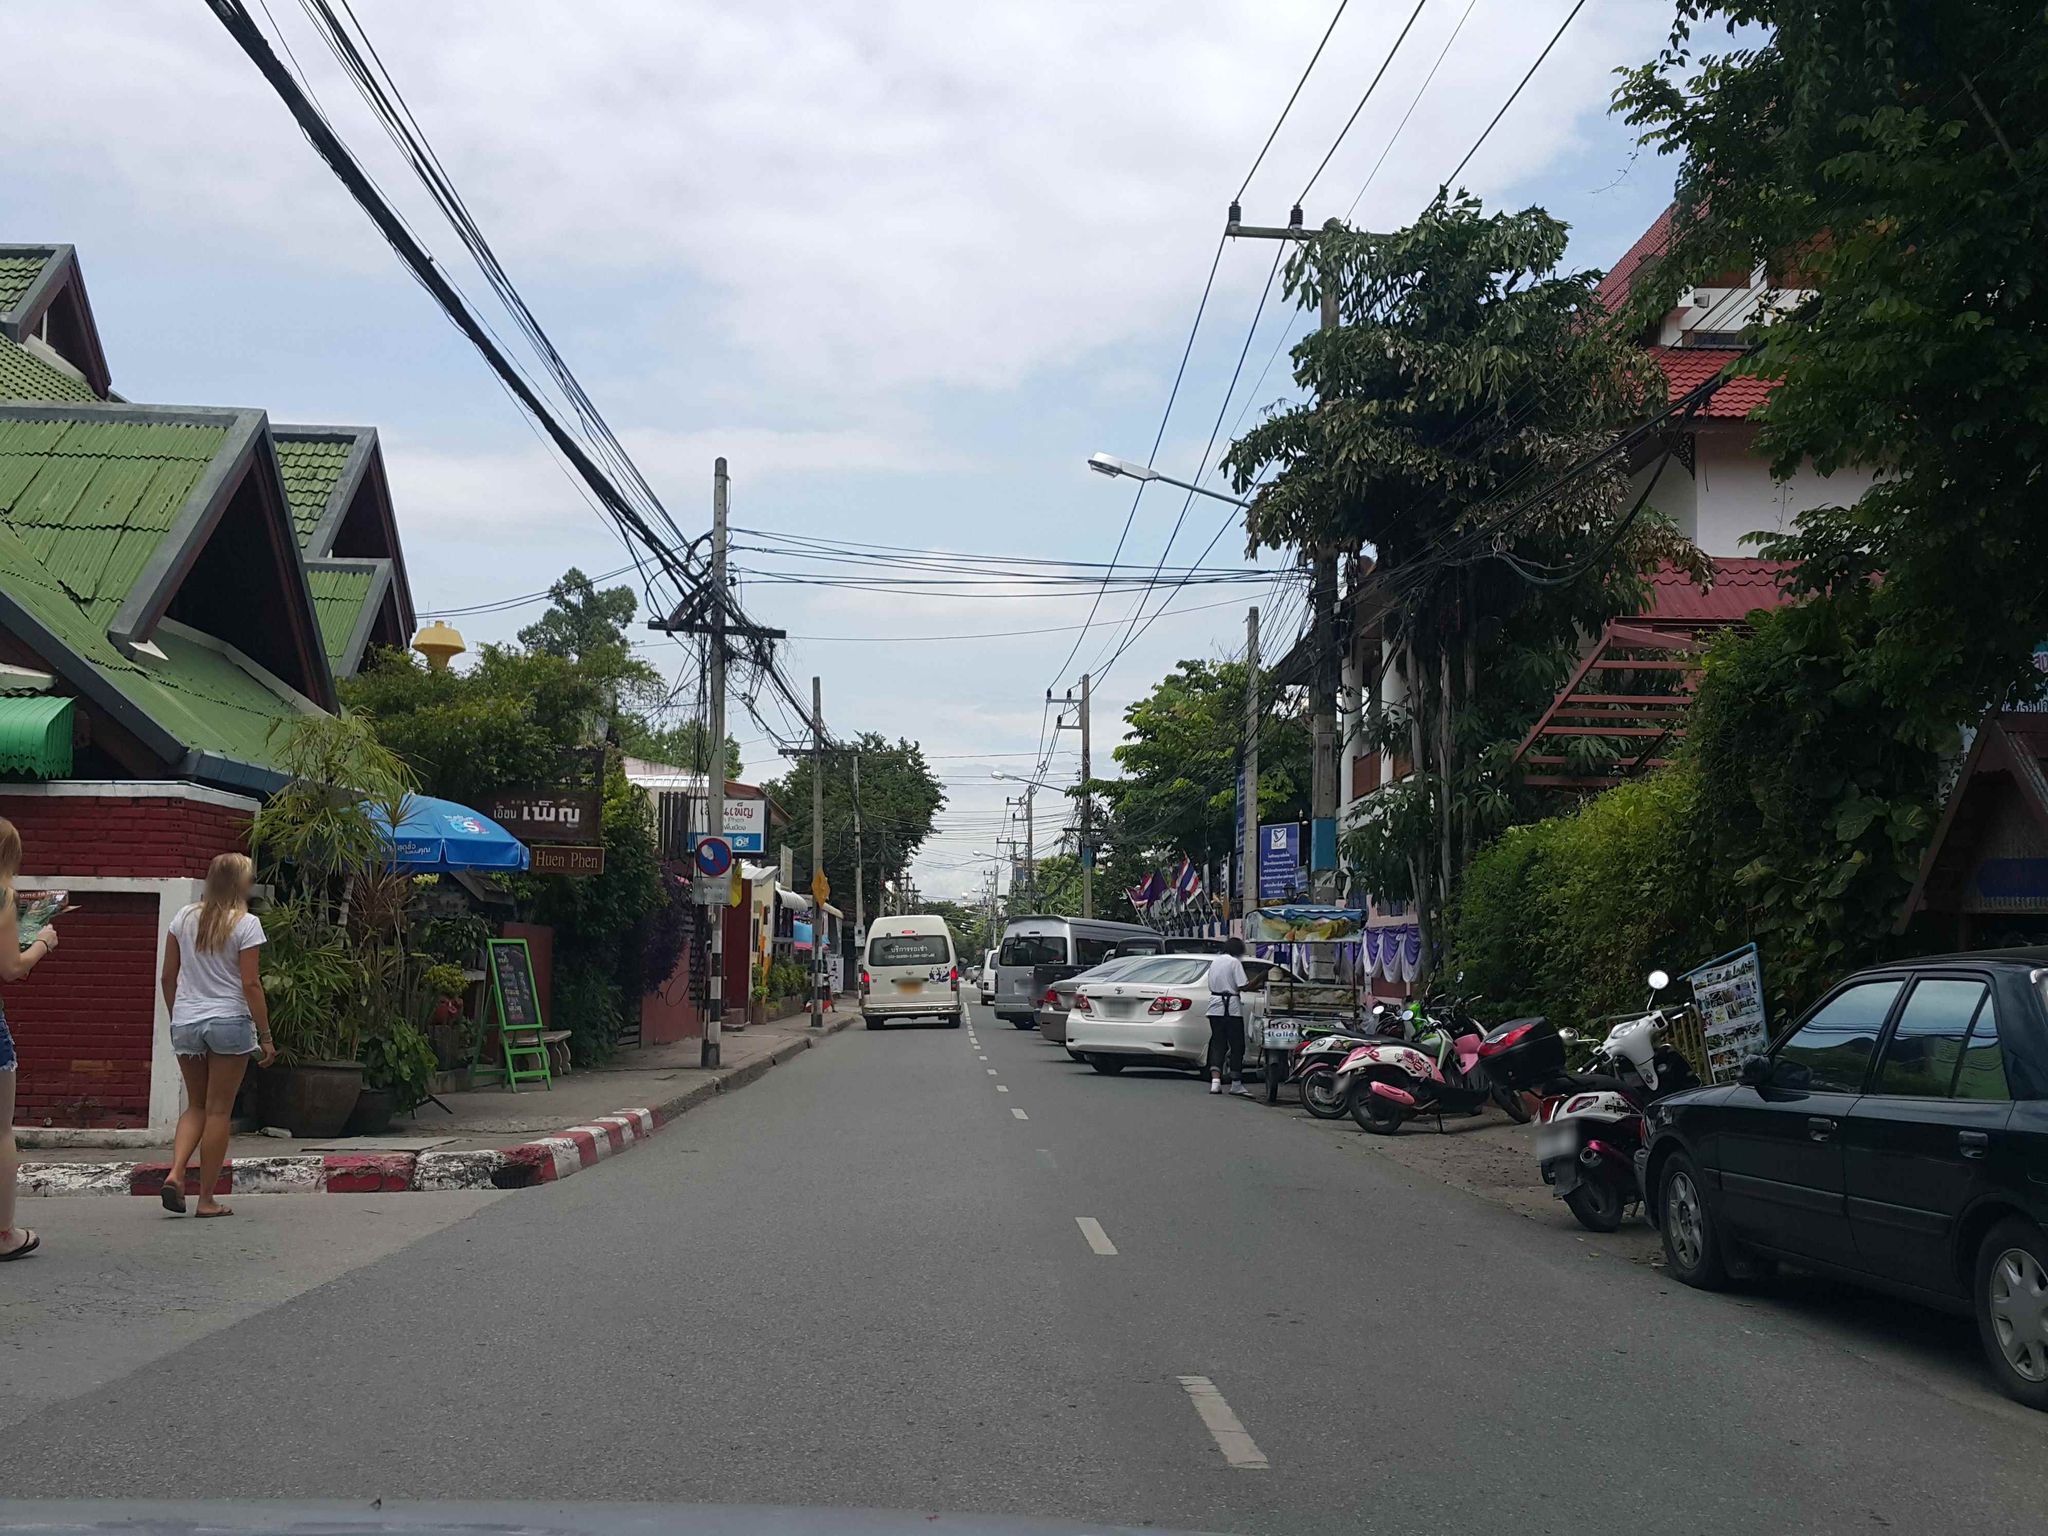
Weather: cloudy
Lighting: day
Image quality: good
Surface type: driving surface
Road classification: unclassified
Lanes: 2
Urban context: semi-dense urban cluster
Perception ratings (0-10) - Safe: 8.69, Lively: 4.08, Beautiful: 3.77, Boring: 1.37, Depressing: 4.24, Wealthy: 4.88